Interaction volume radius: 10 \u00c5
Interaction volume height: 15 \u00c5
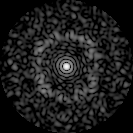
Disorder parameter: 0.8037